Interaction volume radius: 10 \u00c5
Interaction volume height: 35 \u00c5
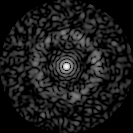
Disorder parameter: 0.8347